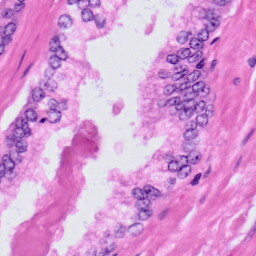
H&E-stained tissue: Prostate